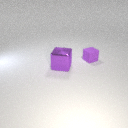
large purple metal cube in front of small purple rubber cube